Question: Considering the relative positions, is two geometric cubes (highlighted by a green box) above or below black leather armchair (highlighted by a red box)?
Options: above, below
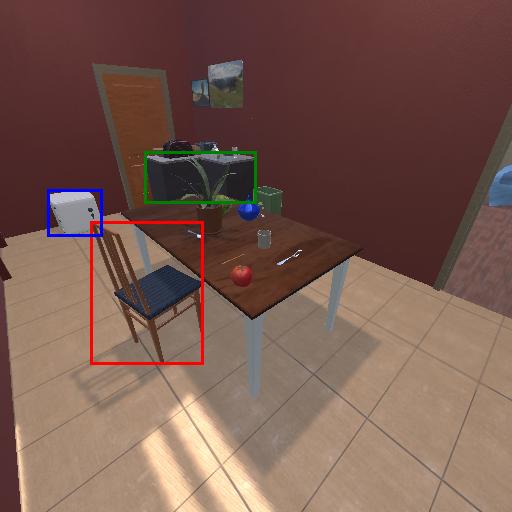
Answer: above